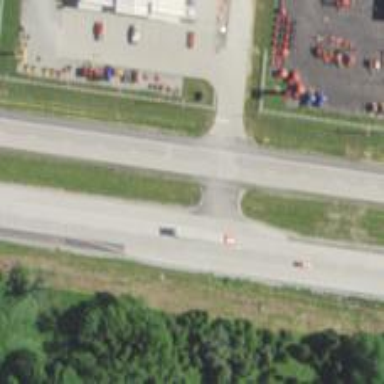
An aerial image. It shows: Asphalt road classified as primary highway with expressway characteristics.